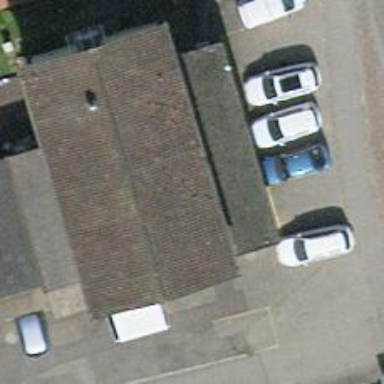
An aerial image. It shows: Car rental facility.